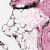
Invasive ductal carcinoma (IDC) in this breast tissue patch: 0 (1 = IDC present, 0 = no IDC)